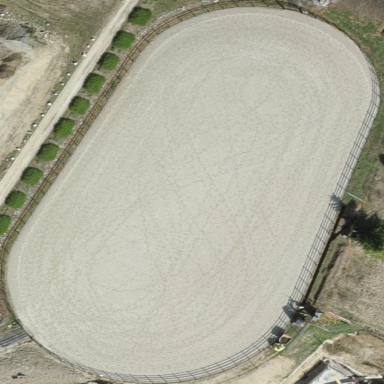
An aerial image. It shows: Equestrian pitch for leisure land sports.